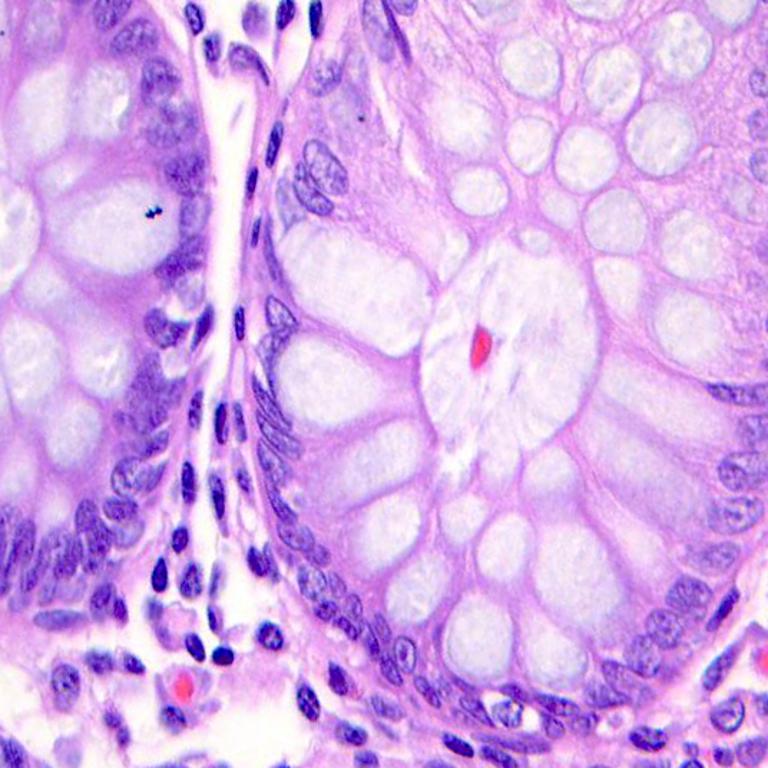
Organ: colon
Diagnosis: benign